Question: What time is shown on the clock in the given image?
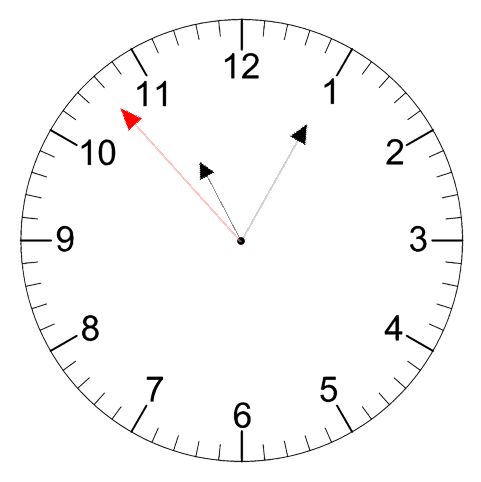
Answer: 11:04:53